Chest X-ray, AP view. Patient: 51 years old, sex F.
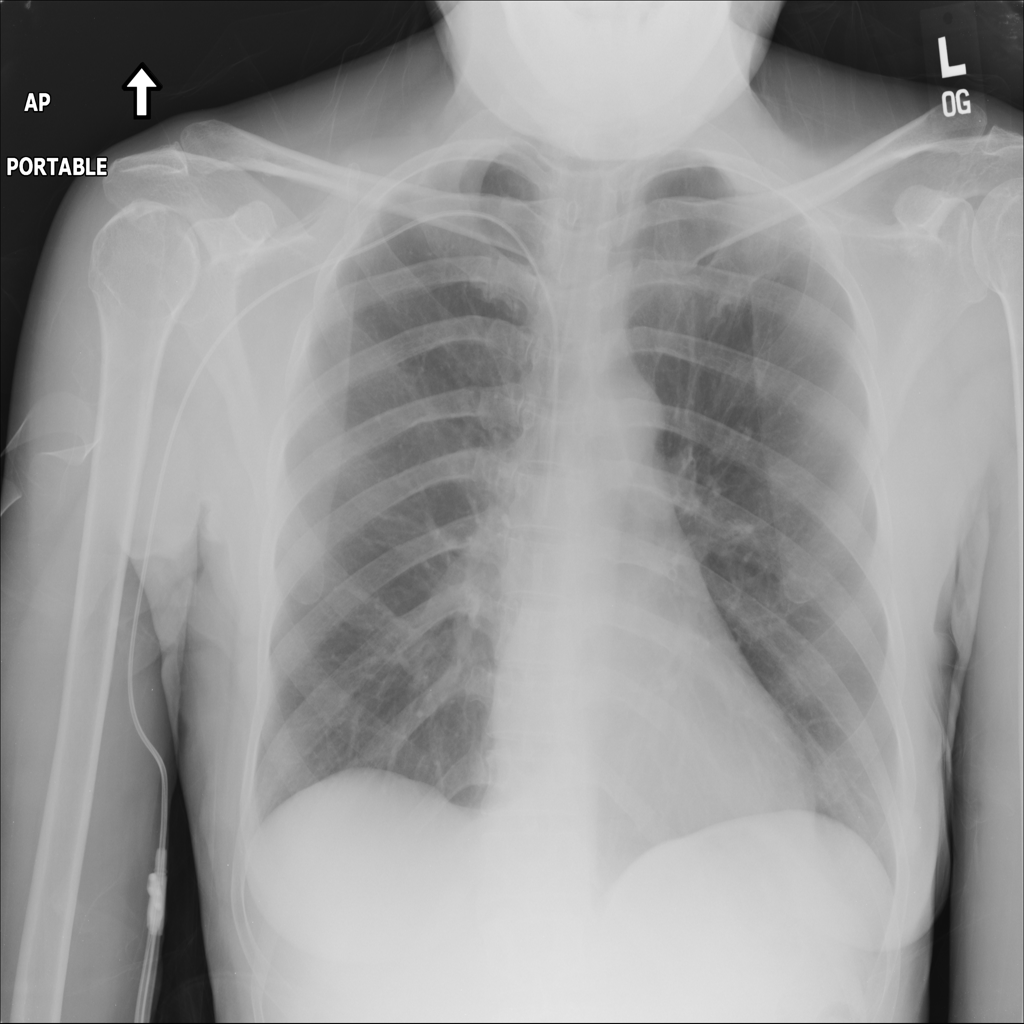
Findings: No Finding